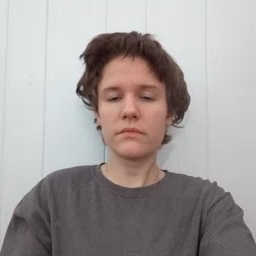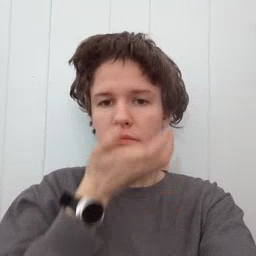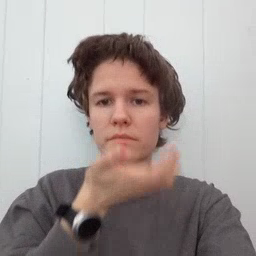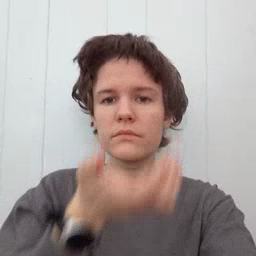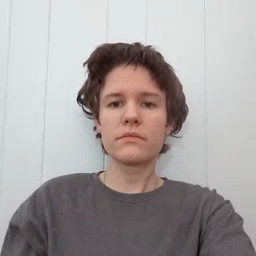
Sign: grass